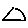
Label: triangle